Question: I have a swing form in my program and I used a panel which uses title border as you see in the picture:

I want to put the title ( marked with red oval ) of title border to the right but I don't want to use 'applyComponentOrientation' function because it reorders all my element in the ?panel, is there any way to do that ?
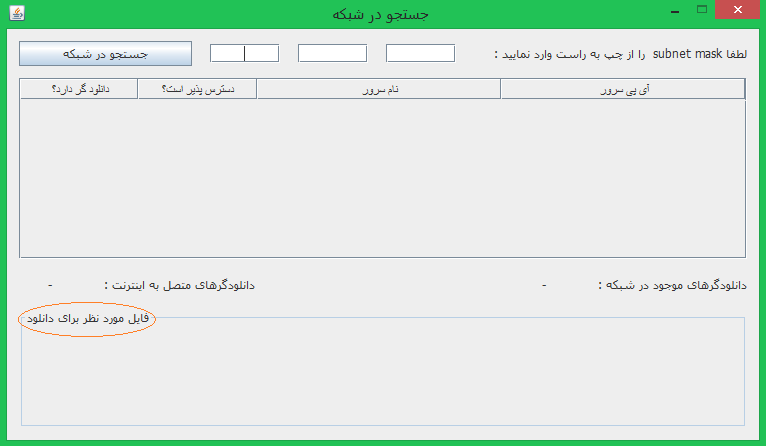
Answer: The place to start is by reading the TitledBorder API.
There are methods like:
'''
setTitleJustification(...);
setTitlePosition(...);
'''
to help you position the title. I'll let you read the API to find the appropriate values for your requirements.